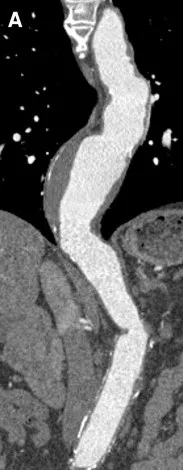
Preoperative CTA. (A) Descending aortic aneurysm with 63 mm diameter.
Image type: radiology (ct)